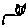
Label: cat